Field crop: maize
Growth stage: 1
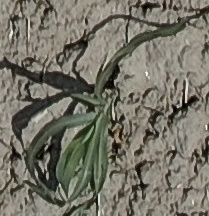
Species: sorghum